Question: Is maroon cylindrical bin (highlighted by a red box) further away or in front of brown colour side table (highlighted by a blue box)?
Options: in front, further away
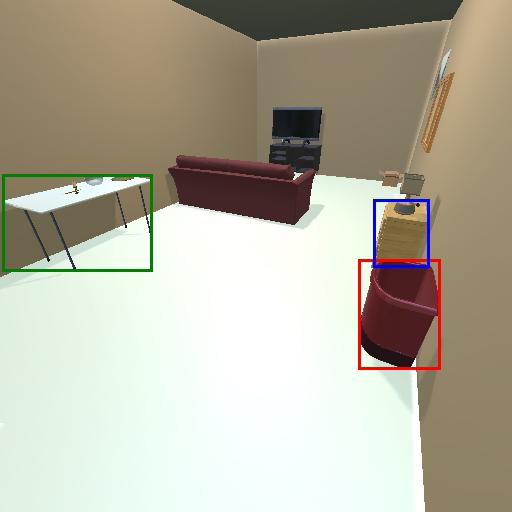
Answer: in front